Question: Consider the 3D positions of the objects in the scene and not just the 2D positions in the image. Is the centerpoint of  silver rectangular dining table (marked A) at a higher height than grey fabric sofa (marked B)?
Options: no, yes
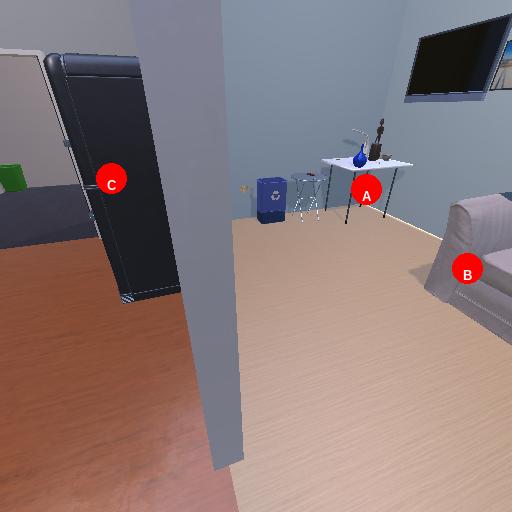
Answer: no